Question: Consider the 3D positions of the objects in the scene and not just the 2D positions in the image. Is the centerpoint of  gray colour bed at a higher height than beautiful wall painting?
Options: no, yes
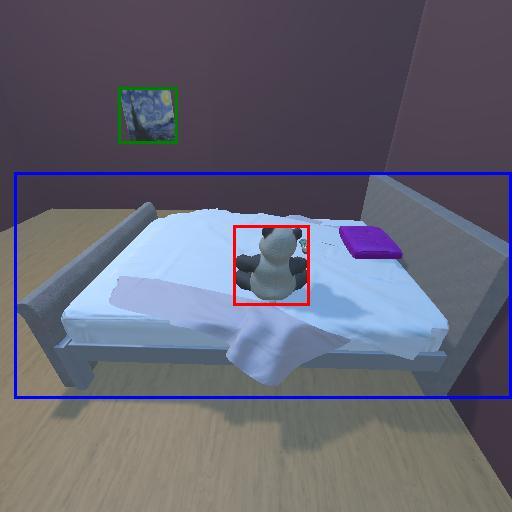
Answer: no